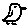
Label: bird